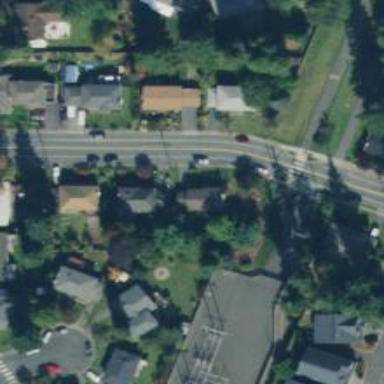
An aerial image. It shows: Tertiary road with separate sidewalk.